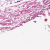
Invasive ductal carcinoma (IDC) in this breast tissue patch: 0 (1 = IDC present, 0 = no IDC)